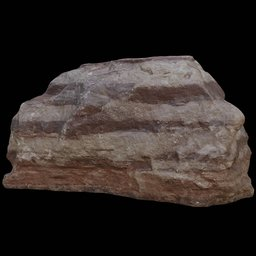
Label: nature